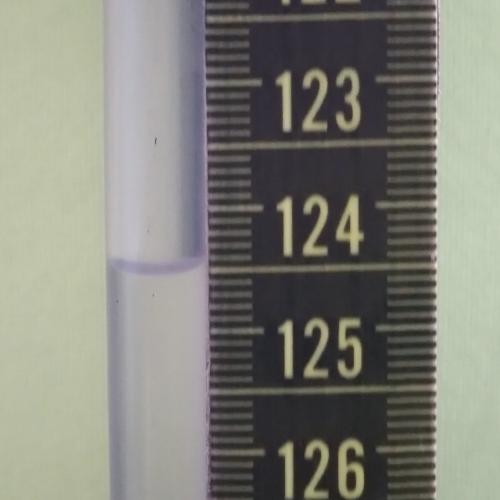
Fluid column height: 124.5 cm